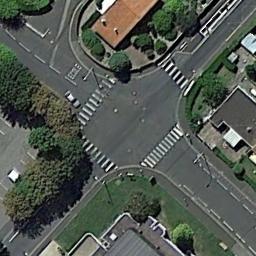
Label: intersection